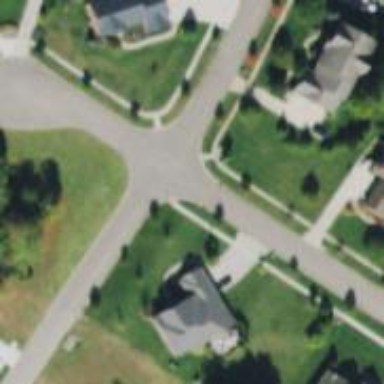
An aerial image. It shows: Residential road with asphalt surface and separate sidewalk.